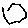
Label: hexagon